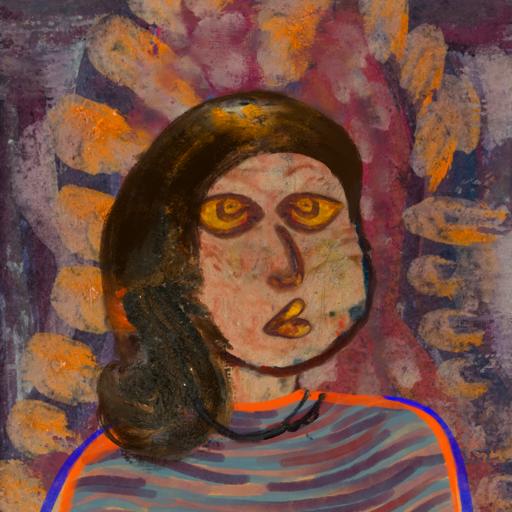
Background: Doll, Head And Neck Side: Orphan, Face Side: Comrade, Bust: Experience, Hair Side: Gypsy_Queen, Head Accessory: Blank, Second Necklace: Blank, Necklace: Orphan, Baby: Blank